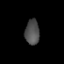
Tissue: prostate
Cell type: T cells
Senescence score: 0.3338
Nuclear area (px): 355
Mean DAPI intensity: 78.431